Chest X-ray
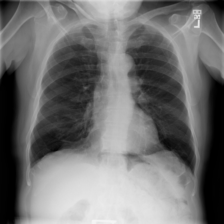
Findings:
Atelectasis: negative
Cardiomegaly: negative
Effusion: negative
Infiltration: negative
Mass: negative
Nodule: negative
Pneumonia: negative
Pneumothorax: negative
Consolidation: negative
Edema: negative
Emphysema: negative
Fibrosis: negative
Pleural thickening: negative
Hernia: negative